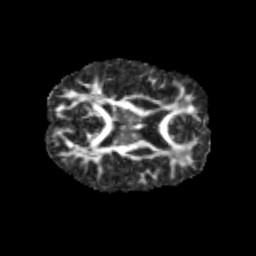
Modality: FA
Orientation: axial
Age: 13
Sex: male
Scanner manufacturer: siemens
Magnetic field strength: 3 T
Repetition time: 3.8 s
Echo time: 0.07 s